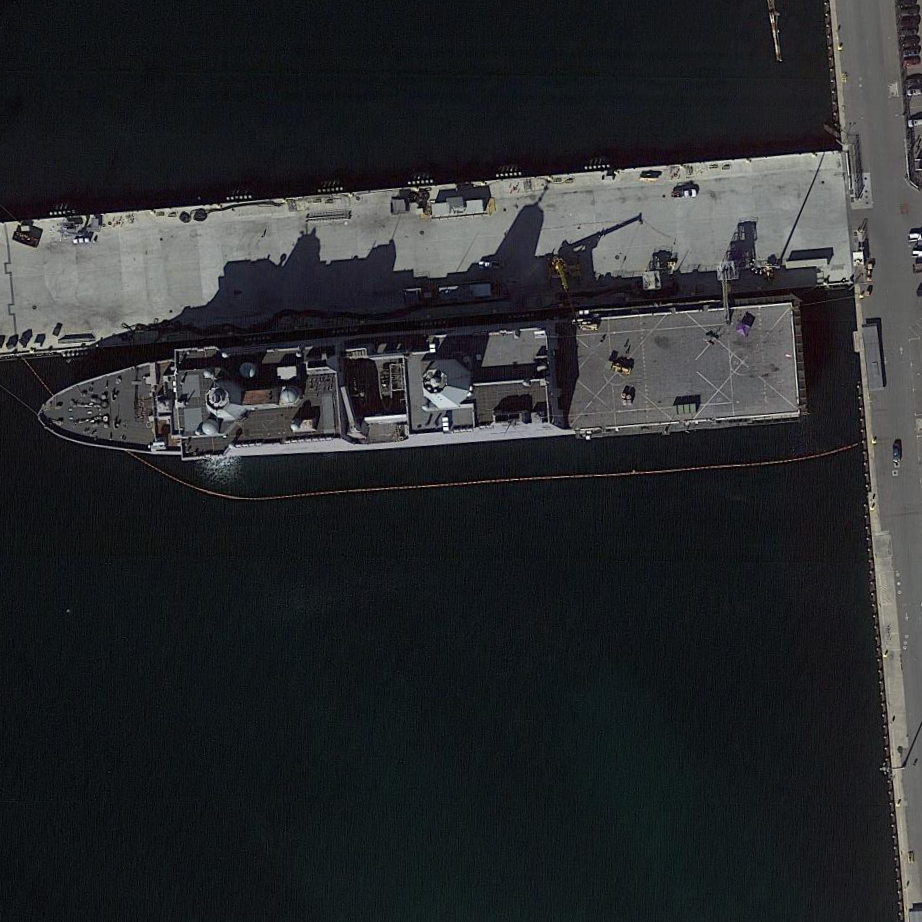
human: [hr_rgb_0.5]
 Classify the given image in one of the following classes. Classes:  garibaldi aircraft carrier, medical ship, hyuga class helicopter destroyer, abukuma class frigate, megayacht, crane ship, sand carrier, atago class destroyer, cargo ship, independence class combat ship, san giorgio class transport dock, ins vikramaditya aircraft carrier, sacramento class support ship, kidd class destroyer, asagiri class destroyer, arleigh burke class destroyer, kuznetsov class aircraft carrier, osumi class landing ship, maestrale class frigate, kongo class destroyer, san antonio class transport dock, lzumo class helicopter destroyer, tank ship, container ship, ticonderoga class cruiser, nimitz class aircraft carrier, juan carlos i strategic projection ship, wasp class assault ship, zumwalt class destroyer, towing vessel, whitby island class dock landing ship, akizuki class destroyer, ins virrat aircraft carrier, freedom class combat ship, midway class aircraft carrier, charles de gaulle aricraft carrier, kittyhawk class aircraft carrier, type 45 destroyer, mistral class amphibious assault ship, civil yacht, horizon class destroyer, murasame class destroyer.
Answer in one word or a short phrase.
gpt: San Antonio class transport dock